Field crop: maize
Growth stage: 1
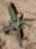
Species: atriplex